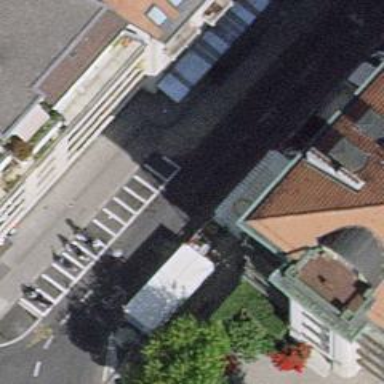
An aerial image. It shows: Motorcycle parking area.